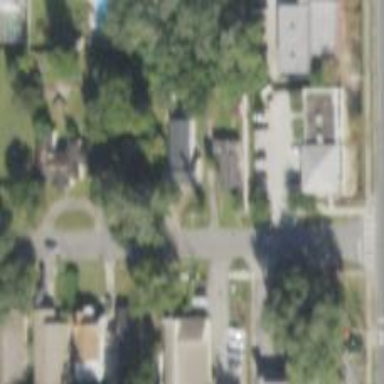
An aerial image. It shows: Residential road with asphalt surface and sidewalk on the left side.